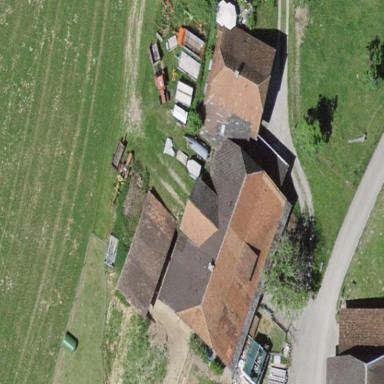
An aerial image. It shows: Farmyard area.